Interaction volume radius: 10 \u00c5
Interaction volume height: 25 \u00c5
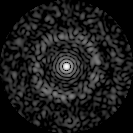
Disorder parameter: 0.8252